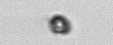
Label: nanoplankton_mix